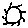
Label: sun